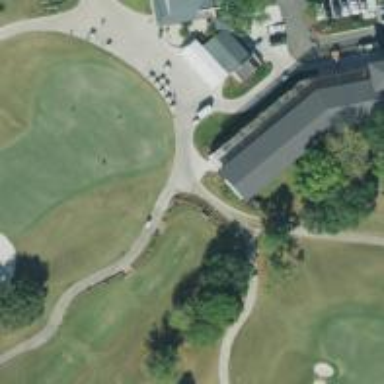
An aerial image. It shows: Golf cartpath that is also road path.